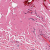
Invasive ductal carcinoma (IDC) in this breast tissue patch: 0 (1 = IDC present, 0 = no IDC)